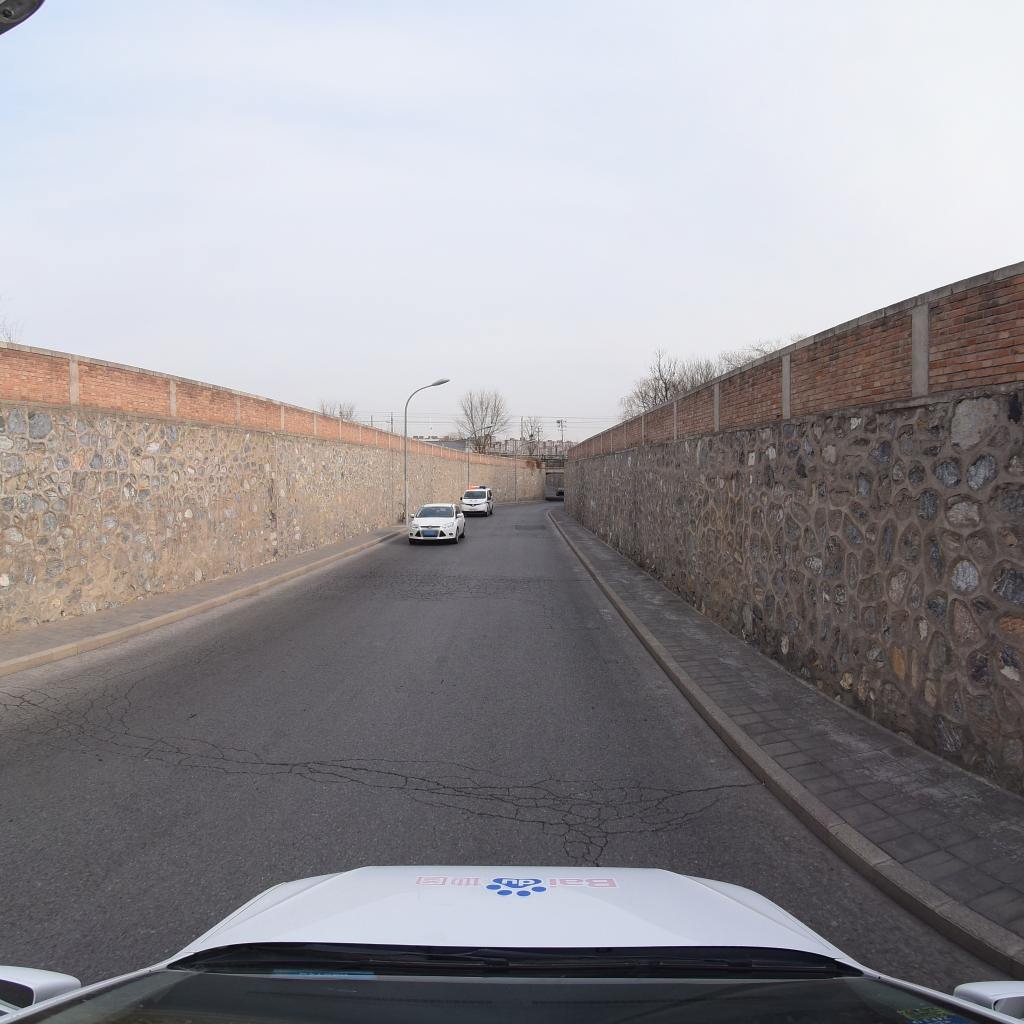
Region: Fengtai
Road damage annotations: alligator crack, alligator crack